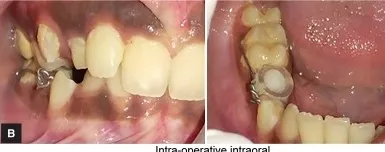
Intraoral photograph.
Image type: medical_photograph (oral_photograph)